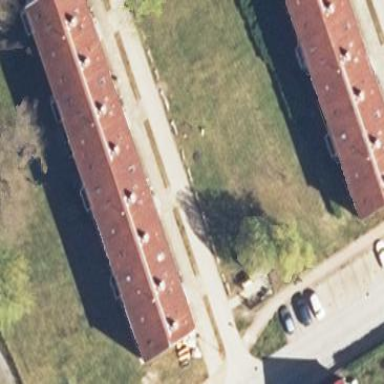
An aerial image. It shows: Gabled roof on building that houses apartments.